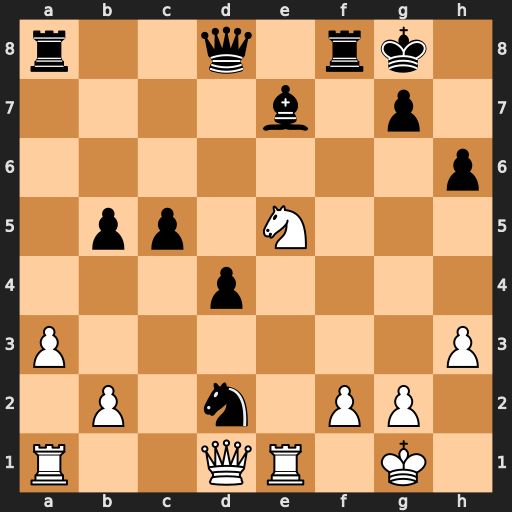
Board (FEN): r2q1rk1/4b1p1/7p/1pp1N3/3p4/P6P/1P1n1PP1/R2QR1K1
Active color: w
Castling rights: -
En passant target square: -
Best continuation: Nc6 Bh4 Nxd8 Bxf2+ Kh2